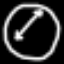
Label: clock